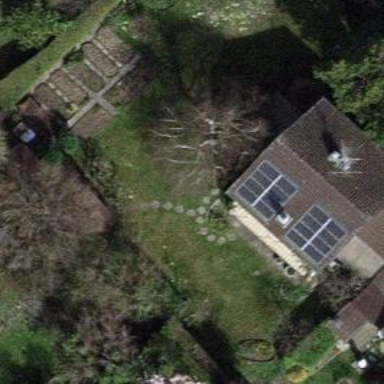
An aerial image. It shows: Garden enclosed by fence.